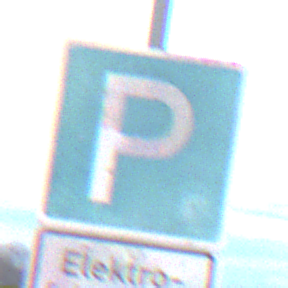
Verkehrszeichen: Parken
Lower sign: FahrzeugeVerbaleAngabe3
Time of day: SunriseSunset
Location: Outdoor (Nature)
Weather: PartlyCloudy
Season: NotSpecified
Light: Natural